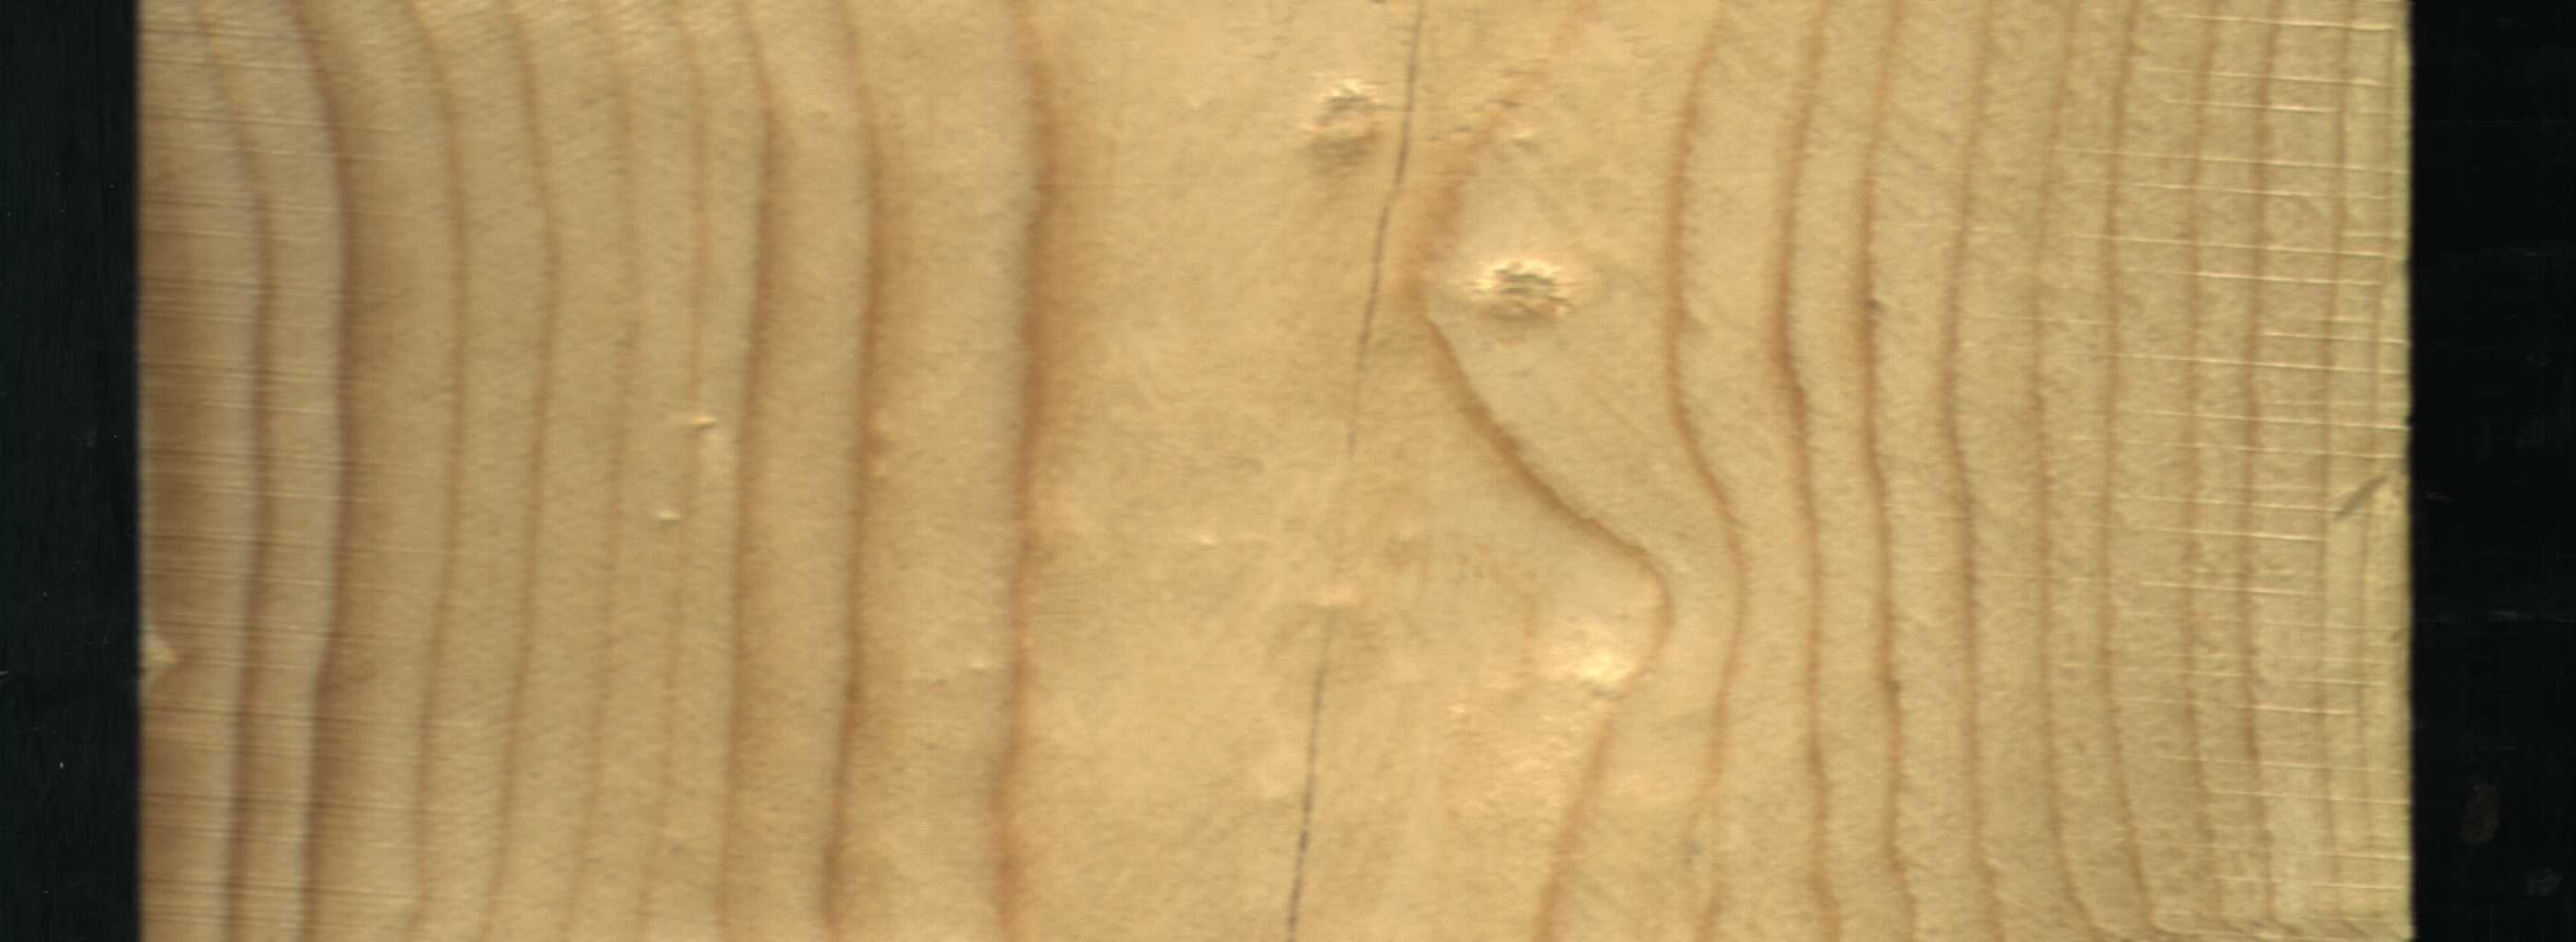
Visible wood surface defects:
Crack
Crack